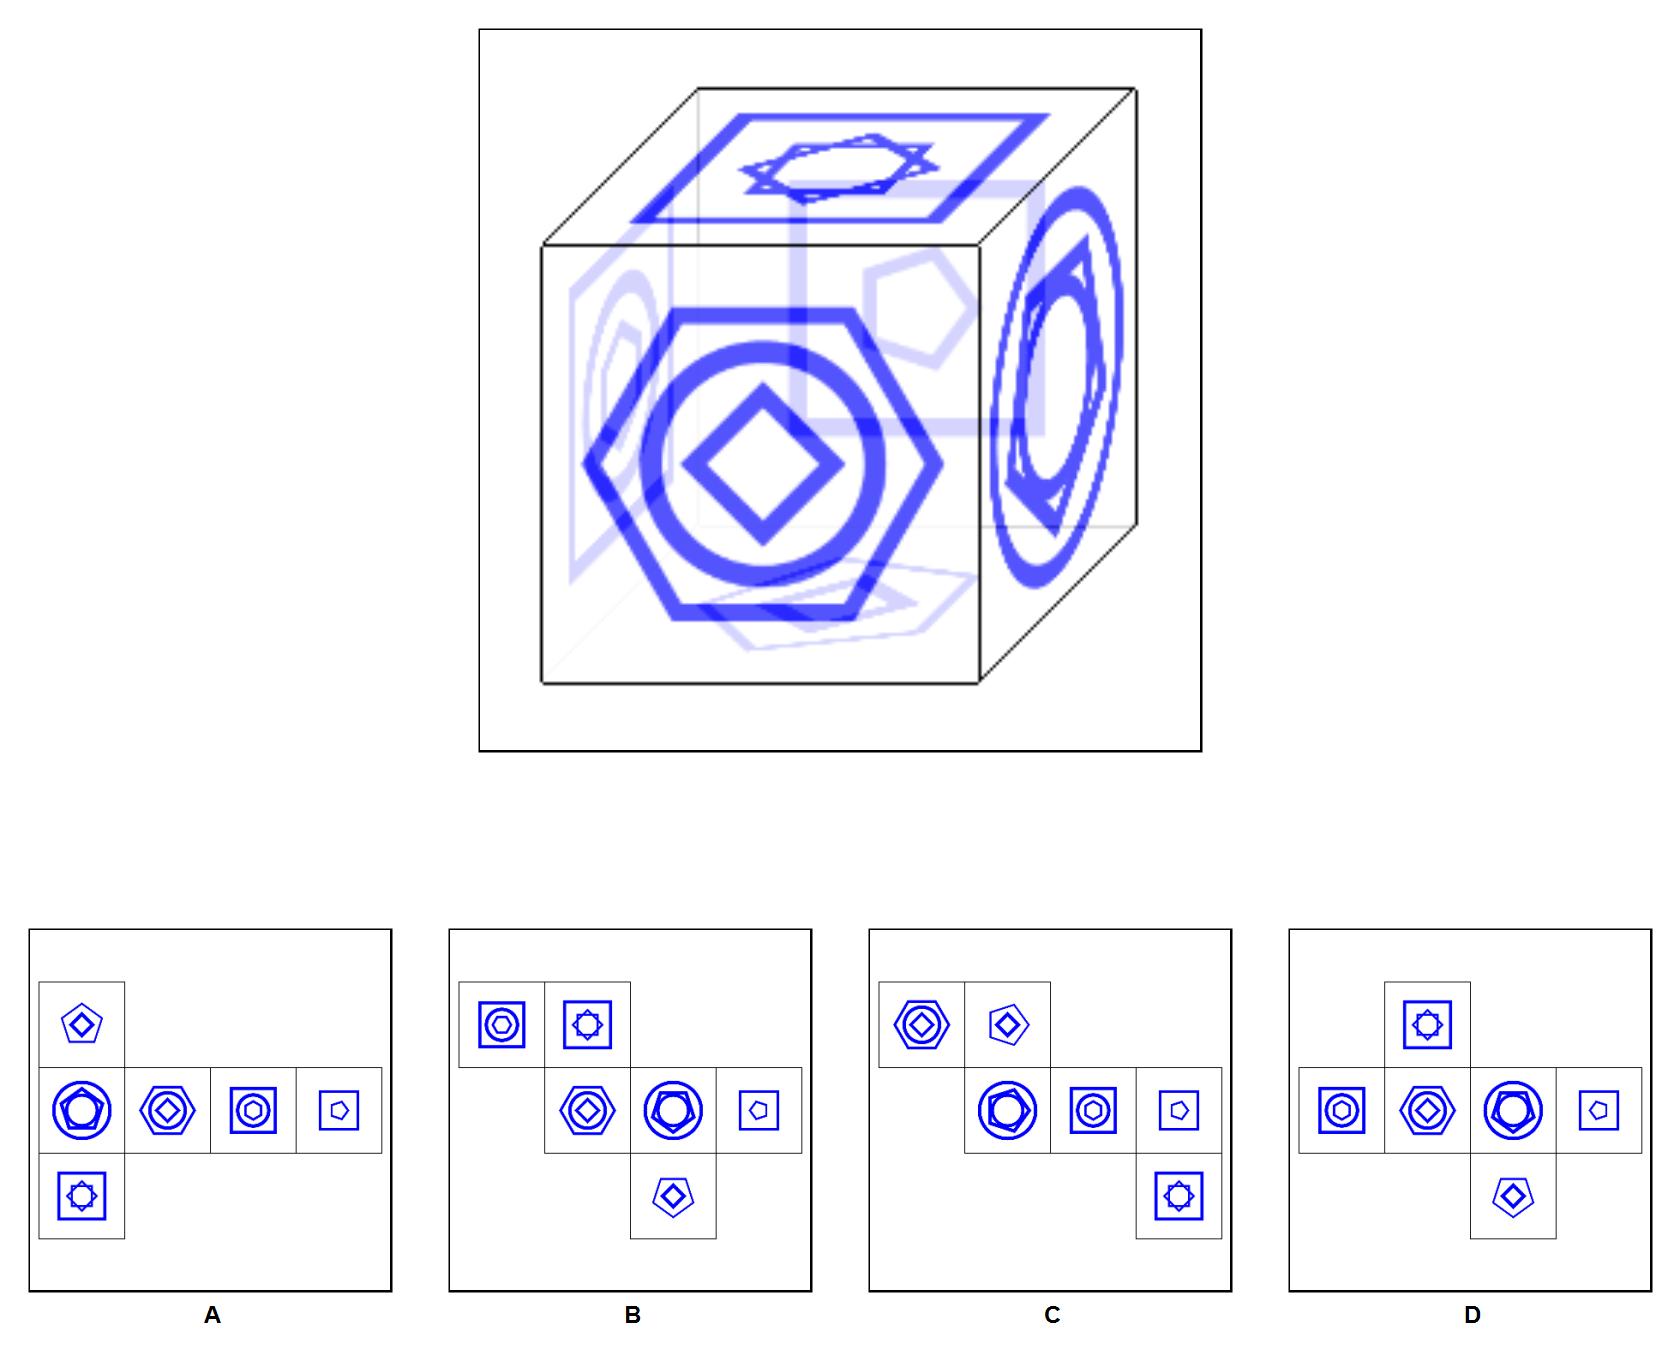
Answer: C